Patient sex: M
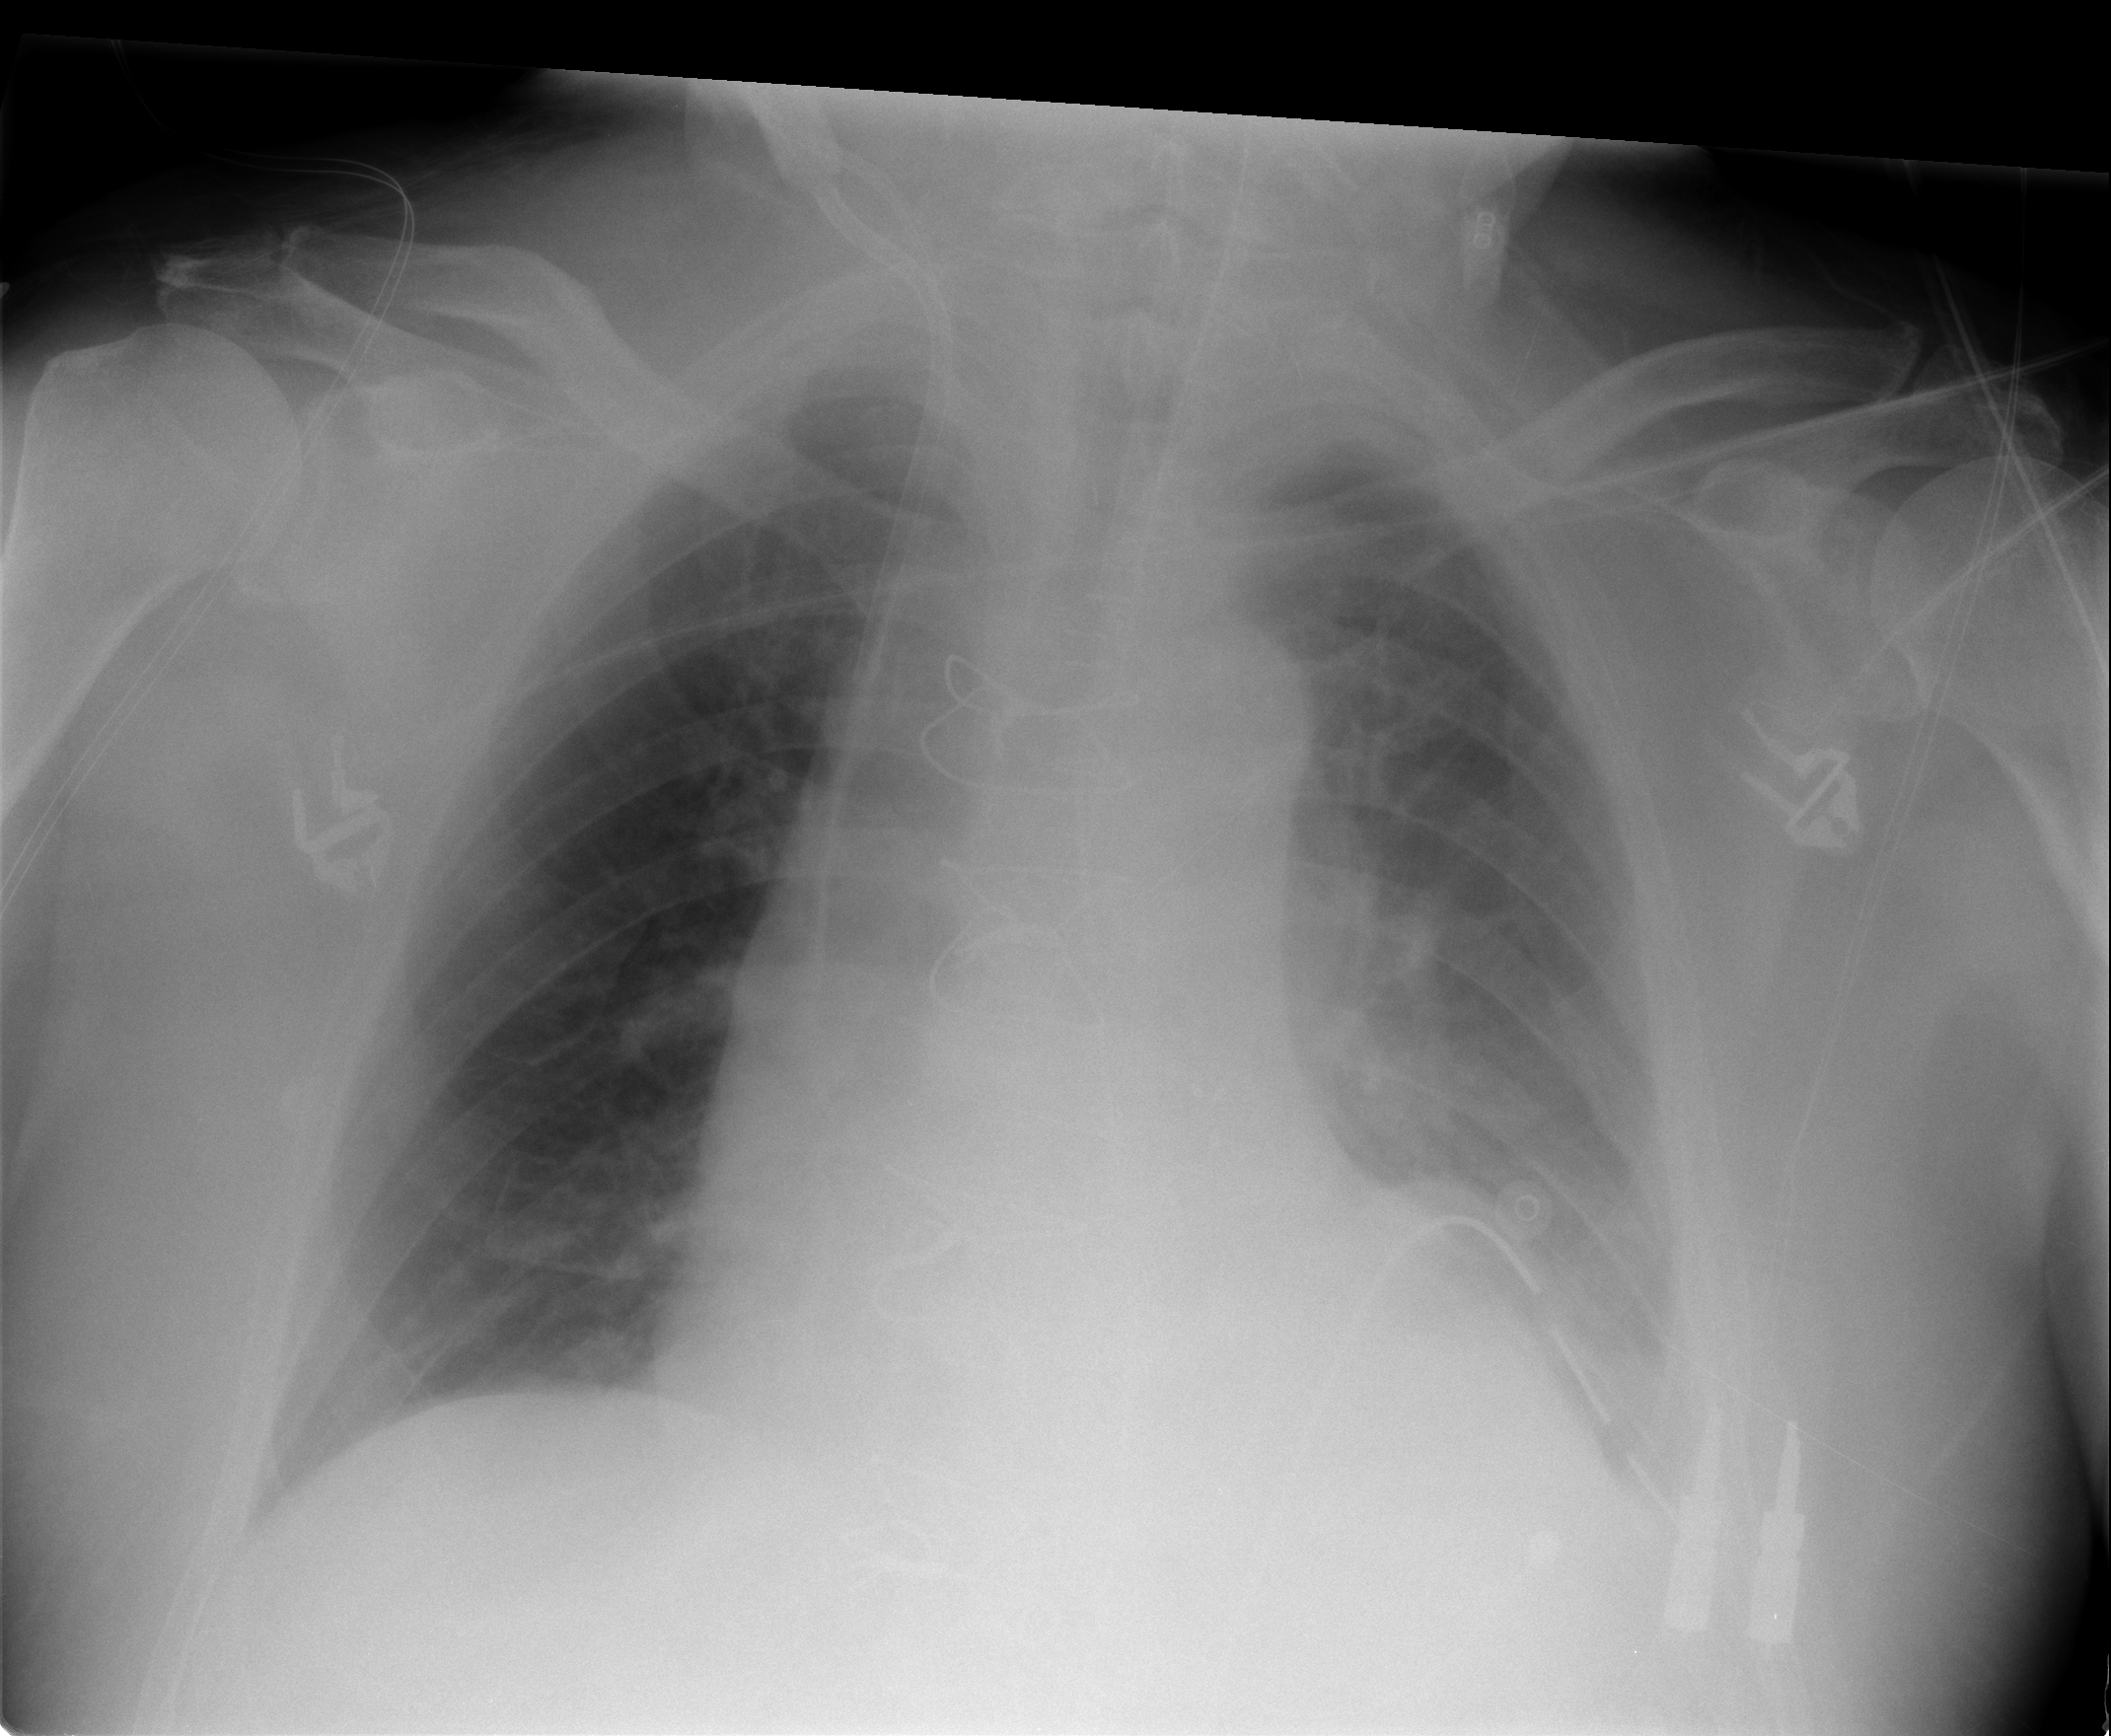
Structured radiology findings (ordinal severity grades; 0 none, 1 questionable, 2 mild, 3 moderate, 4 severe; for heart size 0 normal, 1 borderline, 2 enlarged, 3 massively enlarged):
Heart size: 1
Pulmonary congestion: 0
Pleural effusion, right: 0
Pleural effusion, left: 2
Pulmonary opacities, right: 0
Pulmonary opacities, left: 0
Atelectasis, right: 0
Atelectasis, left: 2